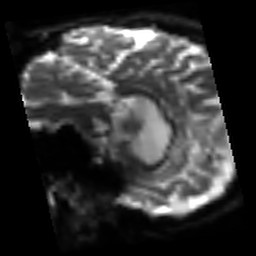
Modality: sbref
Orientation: sagittal
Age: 56
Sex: male
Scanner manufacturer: siemens
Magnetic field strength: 3 T
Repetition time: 3.2 s
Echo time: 0.081 s